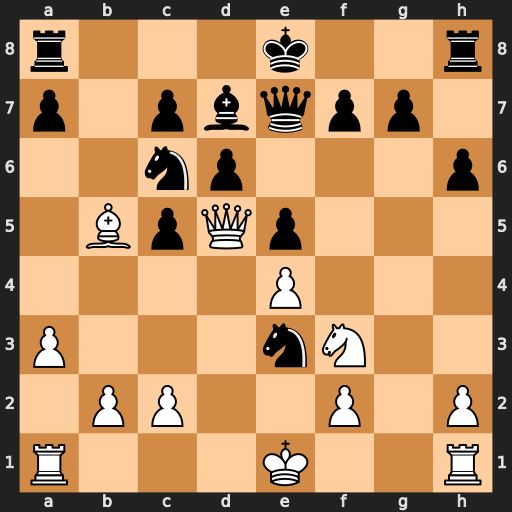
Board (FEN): r3k2r/p1pbqpp1/2np3p/1BpQp3/4P3/P3nN2/1PP2P1P/R3K2R
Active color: w
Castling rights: KQkq
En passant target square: -
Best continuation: fxe3 O-O Bxc6